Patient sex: M
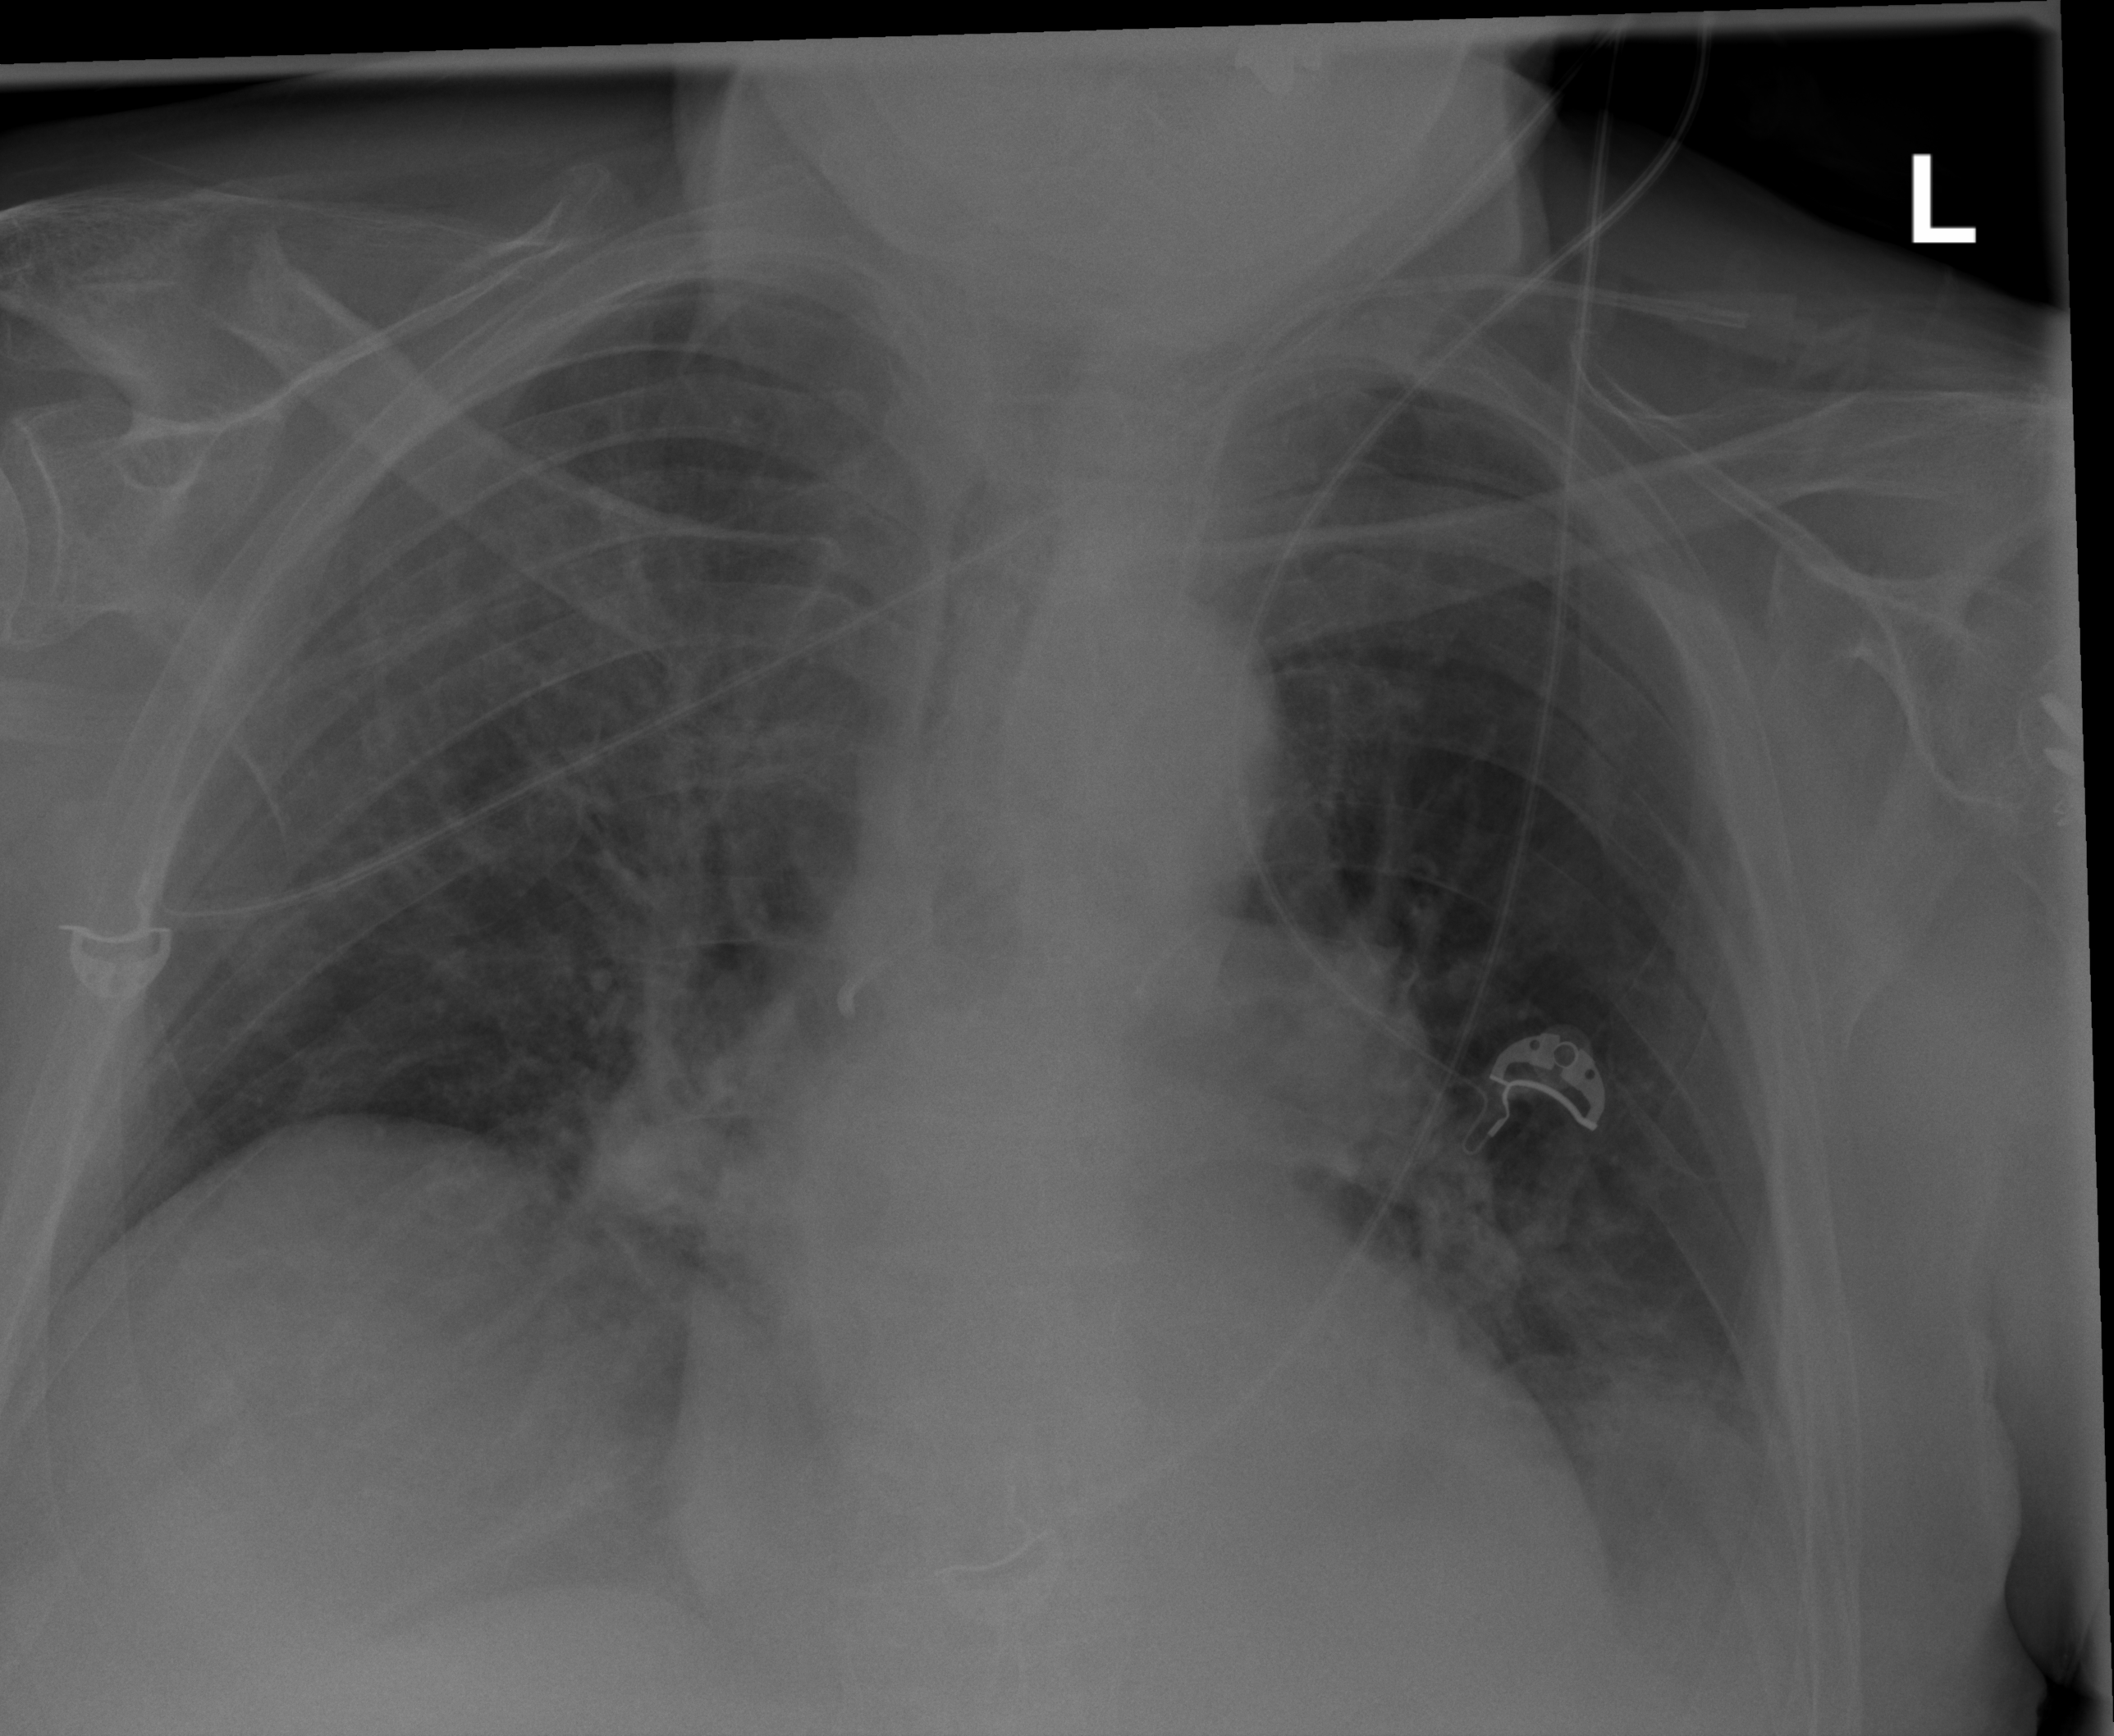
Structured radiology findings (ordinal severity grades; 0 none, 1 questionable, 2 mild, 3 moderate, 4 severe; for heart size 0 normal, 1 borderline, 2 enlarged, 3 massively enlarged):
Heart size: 0
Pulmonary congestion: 0
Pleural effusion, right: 0
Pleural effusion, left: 1
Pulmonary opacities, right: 0
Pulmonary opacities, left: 0
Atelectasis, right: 0
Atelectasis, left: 0